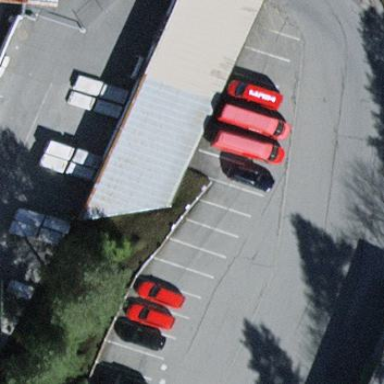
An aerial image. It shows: Parking area with surface.